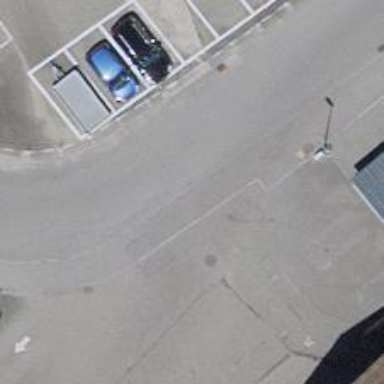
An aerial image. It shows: Fuel station.